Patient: sex M, age 36
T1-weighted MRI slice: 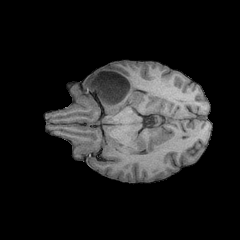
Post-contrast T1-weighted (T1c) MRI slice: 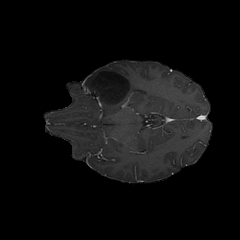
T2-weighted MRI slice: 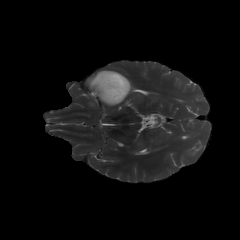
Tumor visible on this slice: yes
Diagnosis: Astrocytoma, IDH-mutant
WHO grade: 3